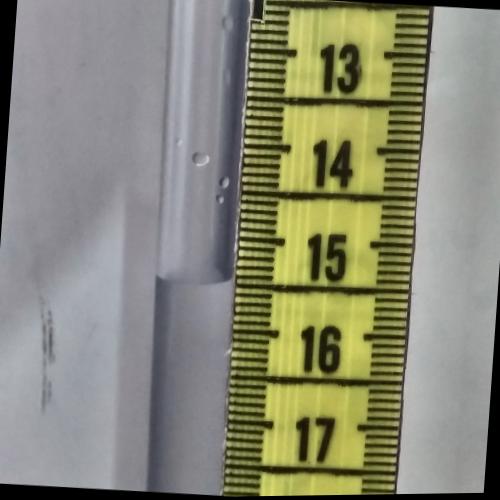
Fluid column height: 15.5 cm